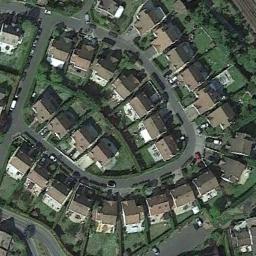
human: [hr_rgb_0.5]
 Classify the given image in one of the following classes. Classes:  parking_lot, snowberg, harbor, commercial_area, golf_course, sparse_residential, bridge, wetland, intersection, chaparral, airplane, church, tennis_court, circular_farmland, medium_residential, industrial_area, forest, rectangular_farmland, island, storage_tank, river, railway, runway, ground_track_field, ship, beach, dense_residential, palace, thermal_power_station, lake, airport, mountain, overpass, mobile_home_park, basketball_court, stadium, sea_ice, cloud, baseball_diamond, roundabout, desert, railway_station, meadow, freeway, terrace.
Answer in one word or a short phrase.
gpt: dense_residential